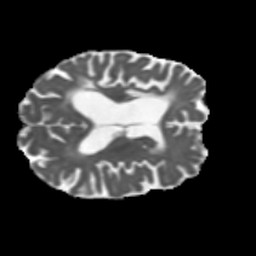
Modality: MD
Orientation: axial
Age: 63
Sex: female
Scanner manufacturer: siemens
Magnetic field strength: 3 T
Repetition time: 5.47 s
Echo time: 0.0854 s